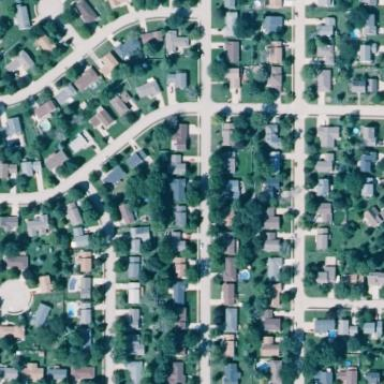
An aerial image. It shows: Residential area in neighborhood consisting of single-family homes.